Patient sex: F
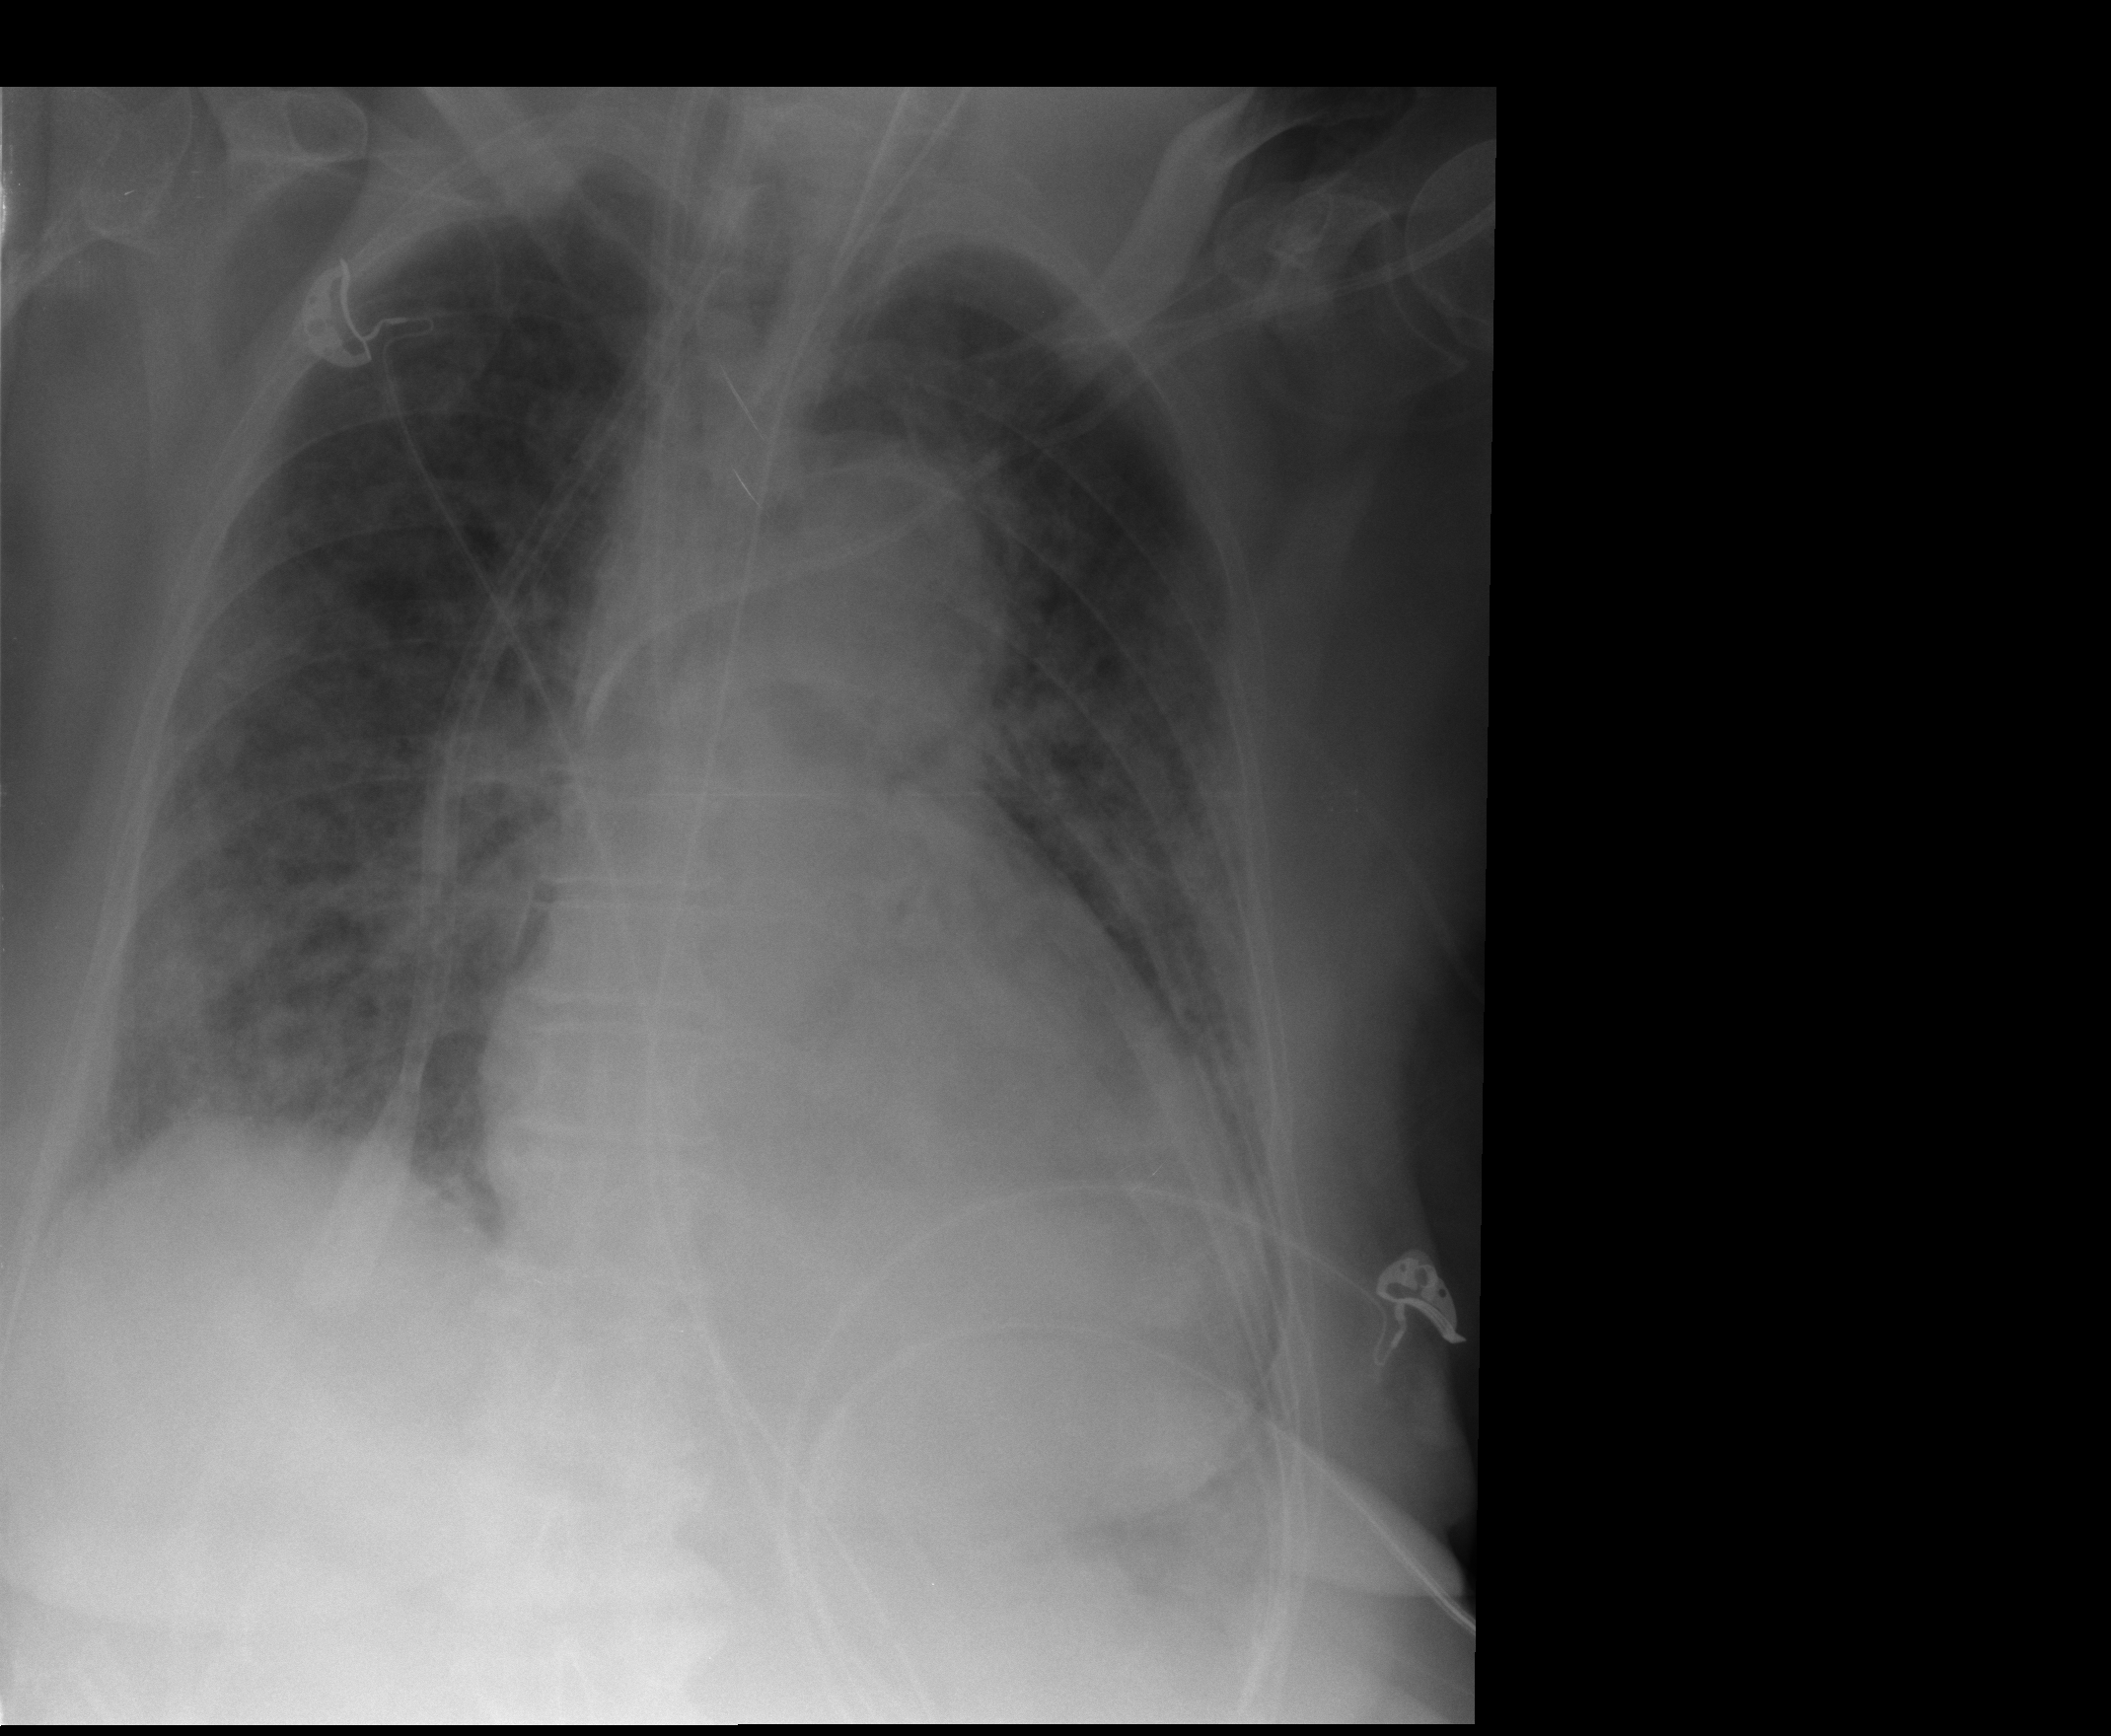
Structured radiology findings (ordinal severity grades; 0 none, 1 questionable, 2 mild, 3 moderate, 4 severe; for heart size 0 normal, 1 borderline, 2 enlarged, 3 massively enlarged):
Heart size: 2
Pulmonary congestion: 2
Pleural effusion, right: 2
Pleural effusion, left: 2
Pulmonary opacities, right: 3
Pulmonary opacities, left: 3
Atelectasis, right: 3
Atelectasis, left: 3